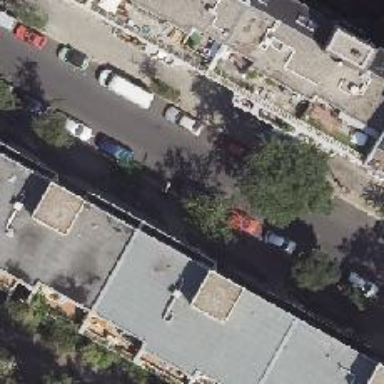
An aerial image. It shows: Parking lane designated for parking.